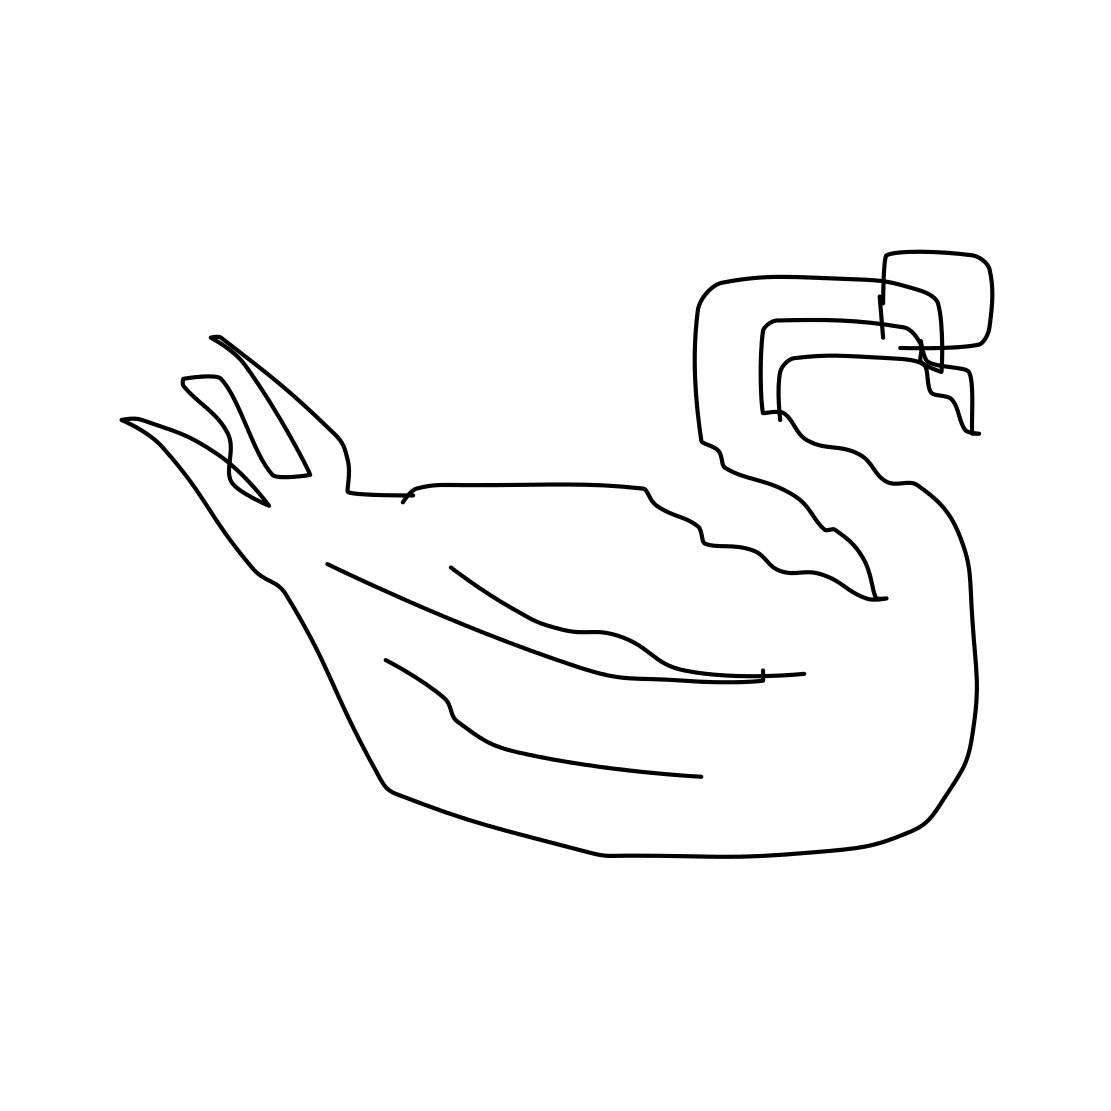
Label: swan